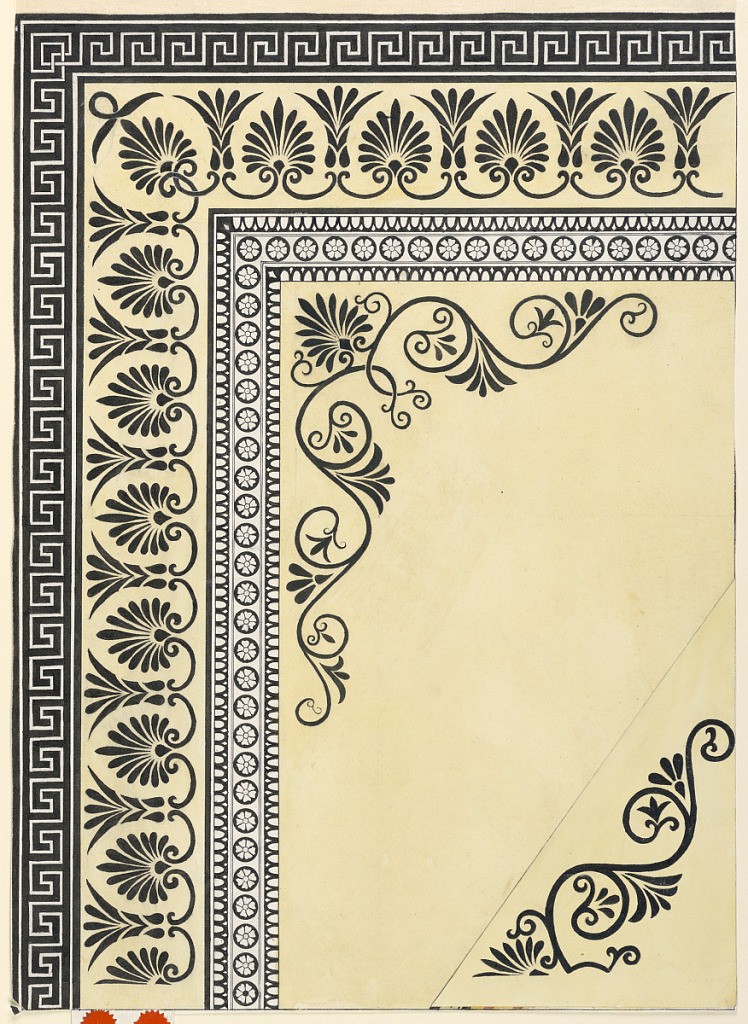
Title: Design for a Floor Covering
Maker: Lelia Huffman
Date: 1911
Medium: Black ink, water color, on paper. Red seals.
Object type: Drawing
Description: Vertical rectangle. The upper right section of the design, an adaptation of classical motifs, mainly in black against a neutral yellow background.